Field crop: maize
Growth stage: 1
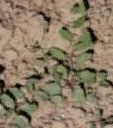
Species: convolvulus